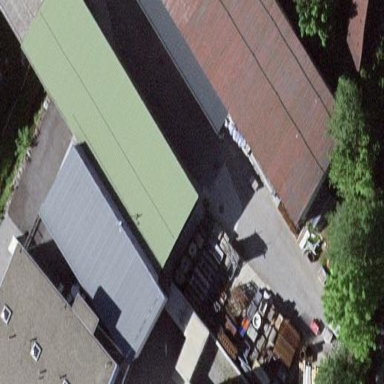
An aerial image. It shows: View of roof of building.